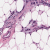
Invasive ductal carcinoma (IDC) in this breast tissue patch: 1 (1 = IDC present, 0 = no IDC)